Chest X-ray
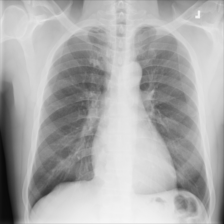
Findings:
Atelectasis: negative
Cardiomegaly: negative
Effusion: negative
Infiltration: negative
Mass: negative
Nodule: negative
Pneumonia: negative
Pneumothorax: negative
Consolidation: negative
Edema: negative
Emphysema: negative
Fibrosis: negative
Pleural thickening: negative
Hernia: negative